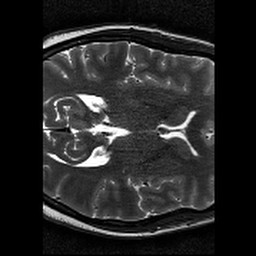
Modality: T2w
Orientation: axial
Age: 33
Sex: female